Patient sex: M
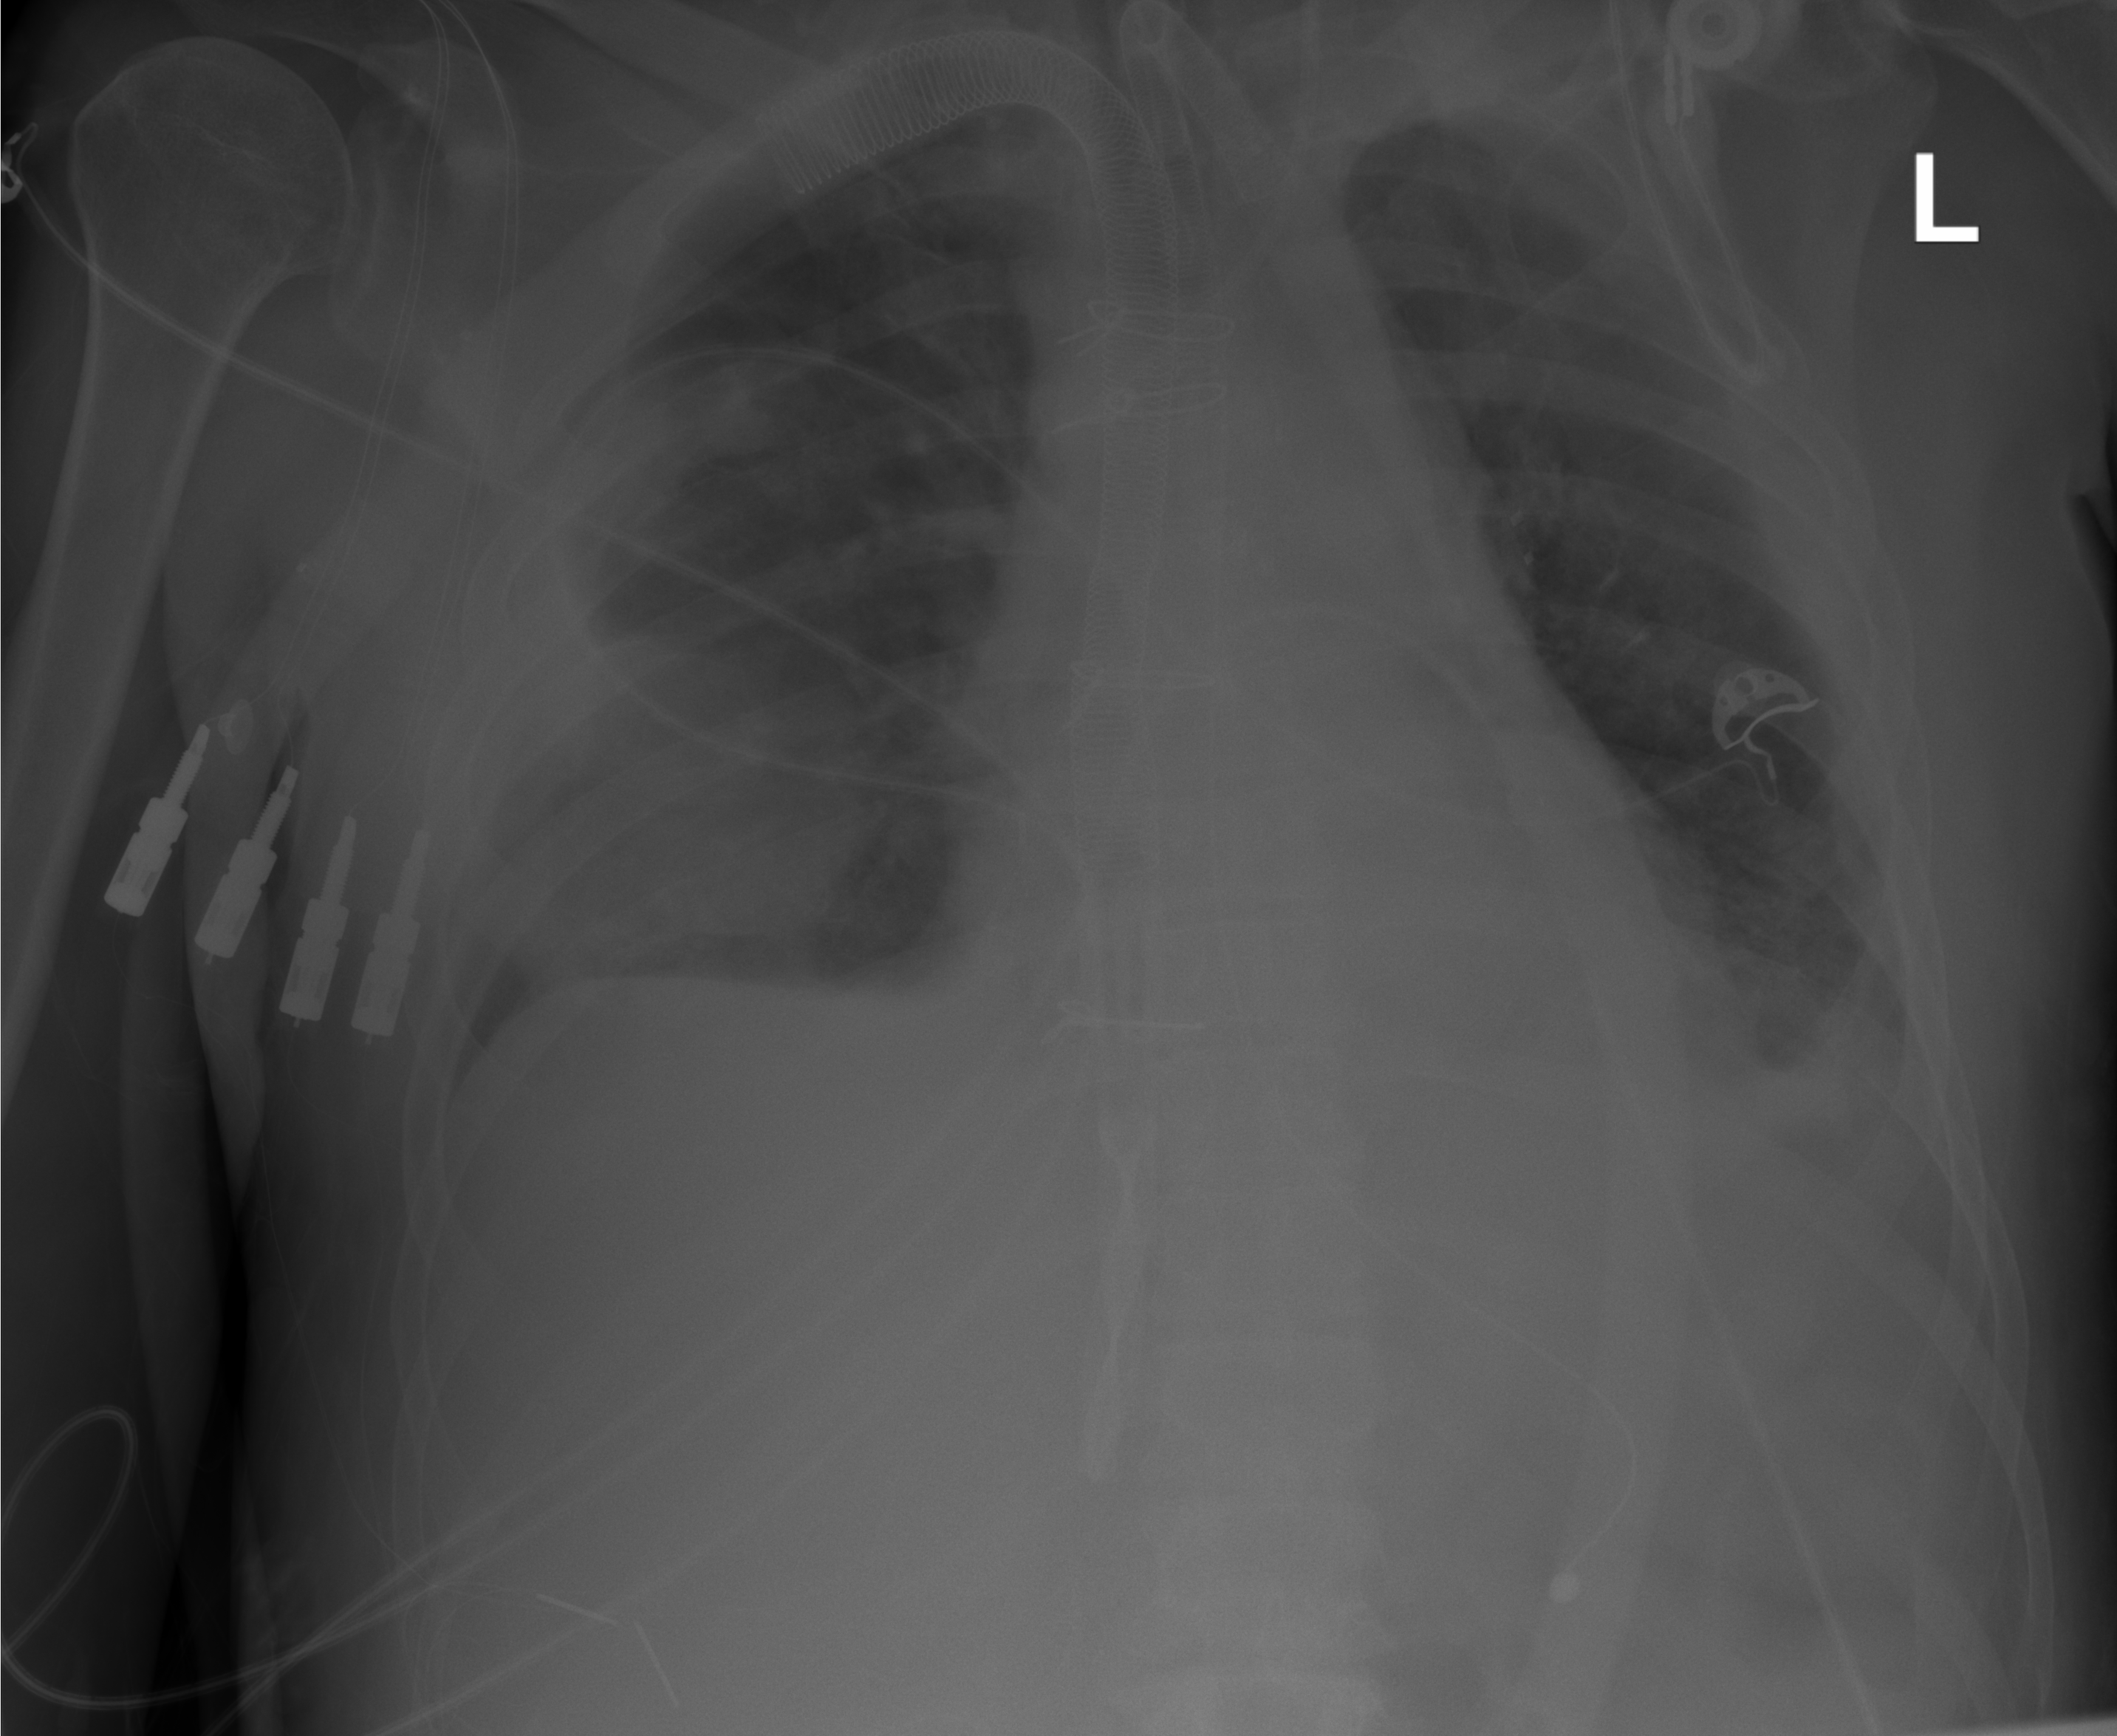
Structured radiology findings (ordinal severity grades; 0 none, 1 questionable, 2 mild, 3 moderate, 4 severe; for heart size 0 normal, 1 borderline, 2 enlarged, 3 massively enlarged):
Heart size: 0
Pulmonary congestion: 0
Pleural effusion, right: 3
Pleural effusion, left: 2
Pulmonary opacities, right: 0
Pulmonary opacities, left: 0
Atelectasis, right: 2
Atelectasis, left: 2